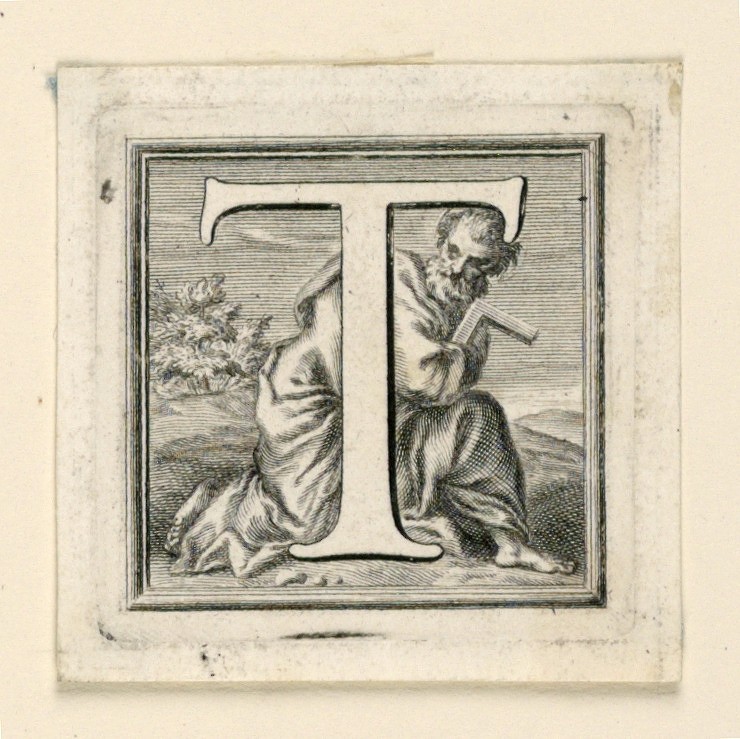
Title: Decorated Capital Letter T
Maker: Jakob Frey, Swiss, active Italy, 1681 - 1752
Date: ca. 1715
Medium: Engraving on paper
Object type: Print
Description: Letter T before the kneeling St. Thomas holding a carpenter's rule.